Field crop: maize
Growth stage: 2
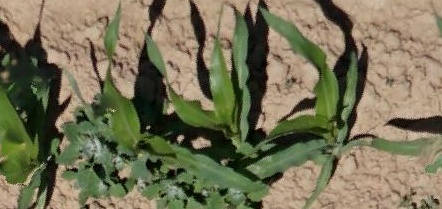
Species: maize